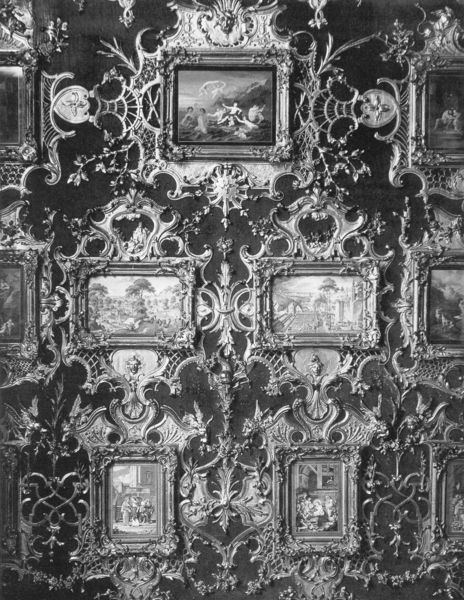
Titel: Miniaturenkabinett, Bilderwand (Ausschnitt)
Künstler: Francois d.Ä. Cuvilliés
Standort: München
Institution: Residenz
Schlagwörter: dunkel, gemälde, mann, weiß, frauen, landschaft, menschen, ausschnitt, blumen, frau, grau, hell, köpfe, mitte, raum, schmuck, schwarz, zimmer, schloss, hochformat, muster, ornament, wand, barock, rahmen, silber, steine, bild, fünf, goldrahmen, hals, reiche, öl, natur, gitter, gold, haare, decke, rokkoko, rokoko, engel, ranken, relief, bilder, bilderrahmen, düster, klein, saal, querformat, dekoration, tapete, detail, symmetrie, dekor, floral, ornamente, verzierung, lack, metall, stuck, bronze, galerie, foto, fotografie, photographie, eisen, messing, vergoldet, münchen, stern, schwarz weiss, sterne, kupfer, mythologie, schnitzerei, buchdeckel, photo, verziert, ausstellung, schnörkel, voluten, residenz, tapisserie, höfisch, sammlung, kabinett, bildergalerie, nymphenburg, ornamentik, verzeirung, miniatur, verspielt, szenen, format, netz, verzierungen, vergoldung, wertvoll, anordnung, kostbar, elf, verziehrung, miniaturen, barok, wandgliederung, rocaille, exponate, gemäldesammlung, masken, residenz münchen, tafeln, grotesken, evangeliar, landschaften, kunstwerk, kleinteilig, cuvillies, landschafts, spinnennetz, reiche zimmer, bilderwand, eingelassen, galeriewand, hochformate, prunkschrift, querformate, rankwerk, schmiedwerk, schwarzweissabbildung, verschmelzung, verscholzen, verästelt, zierwerk, historische, kabinette, 5, 11, shwarzweiß, decke#, groesk, egalerie, miniaturenkabinett